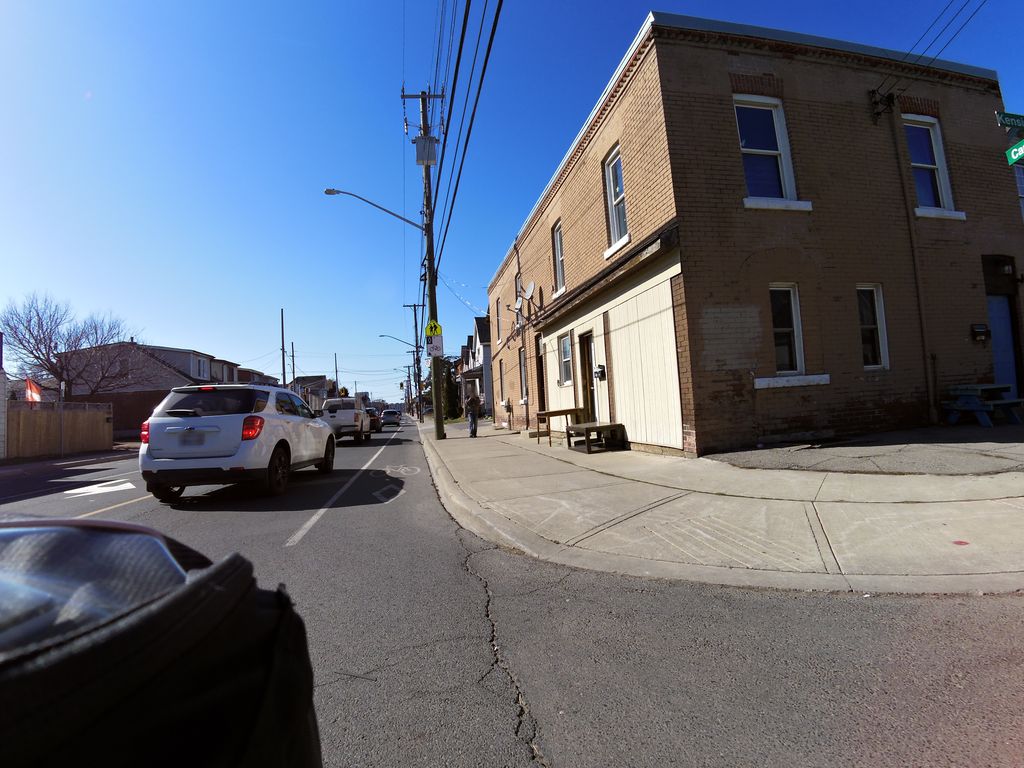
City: hamilton